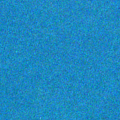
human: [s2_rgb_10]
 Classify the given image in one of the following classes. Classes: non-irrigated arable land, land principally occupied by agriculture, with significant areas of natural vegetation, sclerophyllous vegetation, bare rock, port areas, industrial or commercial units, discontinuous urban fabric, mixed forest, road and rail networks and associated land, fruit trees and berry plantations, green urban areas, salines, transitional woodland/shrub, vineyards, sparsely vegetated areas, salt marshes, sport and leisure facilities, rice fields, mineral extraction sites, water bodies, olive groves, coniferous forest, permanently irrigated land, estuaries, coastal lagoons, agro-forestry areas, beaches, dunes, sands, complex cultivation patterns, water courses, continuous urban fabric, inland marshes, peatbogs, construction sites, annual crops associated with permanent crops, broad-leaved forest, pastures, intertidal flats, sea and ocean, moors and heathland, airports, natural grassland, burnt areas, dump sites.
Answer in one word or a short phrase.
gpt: sea and ocean